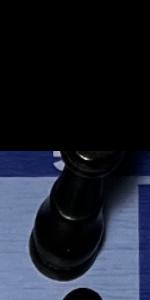
Label: King_Black